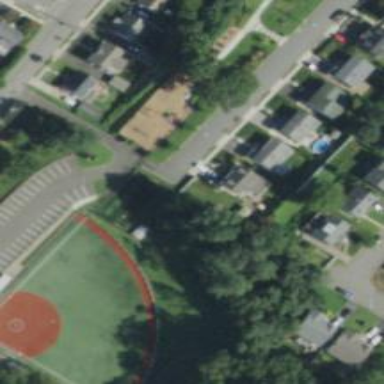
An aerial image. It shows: Baseball pitch for leisure land activities.